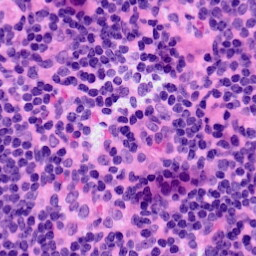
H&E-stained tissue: LymphNode